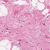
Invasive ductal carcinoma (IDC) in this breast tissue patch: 0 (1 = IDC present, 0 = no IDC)